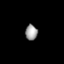
Tissue: skin
Cell type: Others
Senescence score: 0.7122
Nuclear area (px): 186
Mean DAPI intensity: 154.36